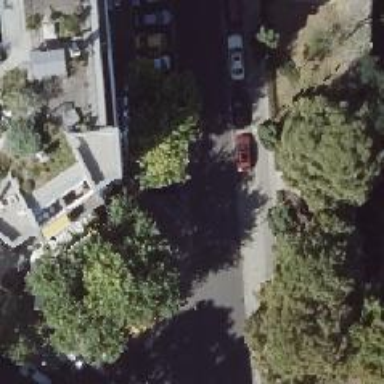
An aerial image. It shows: Bump for traffic calming.